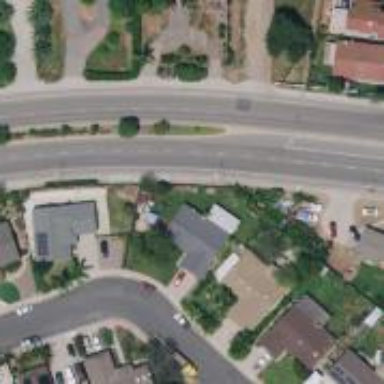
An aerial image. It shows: Secondary road with separate asphalt sidewalk.